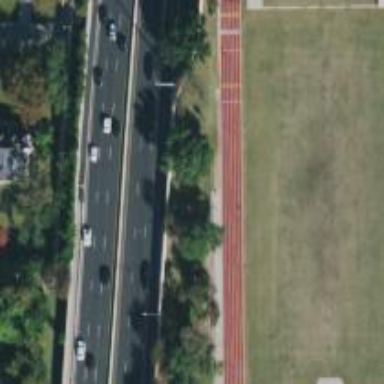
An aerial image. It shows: Track located within leisure land area.